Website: bh-photo
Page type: cross-sells
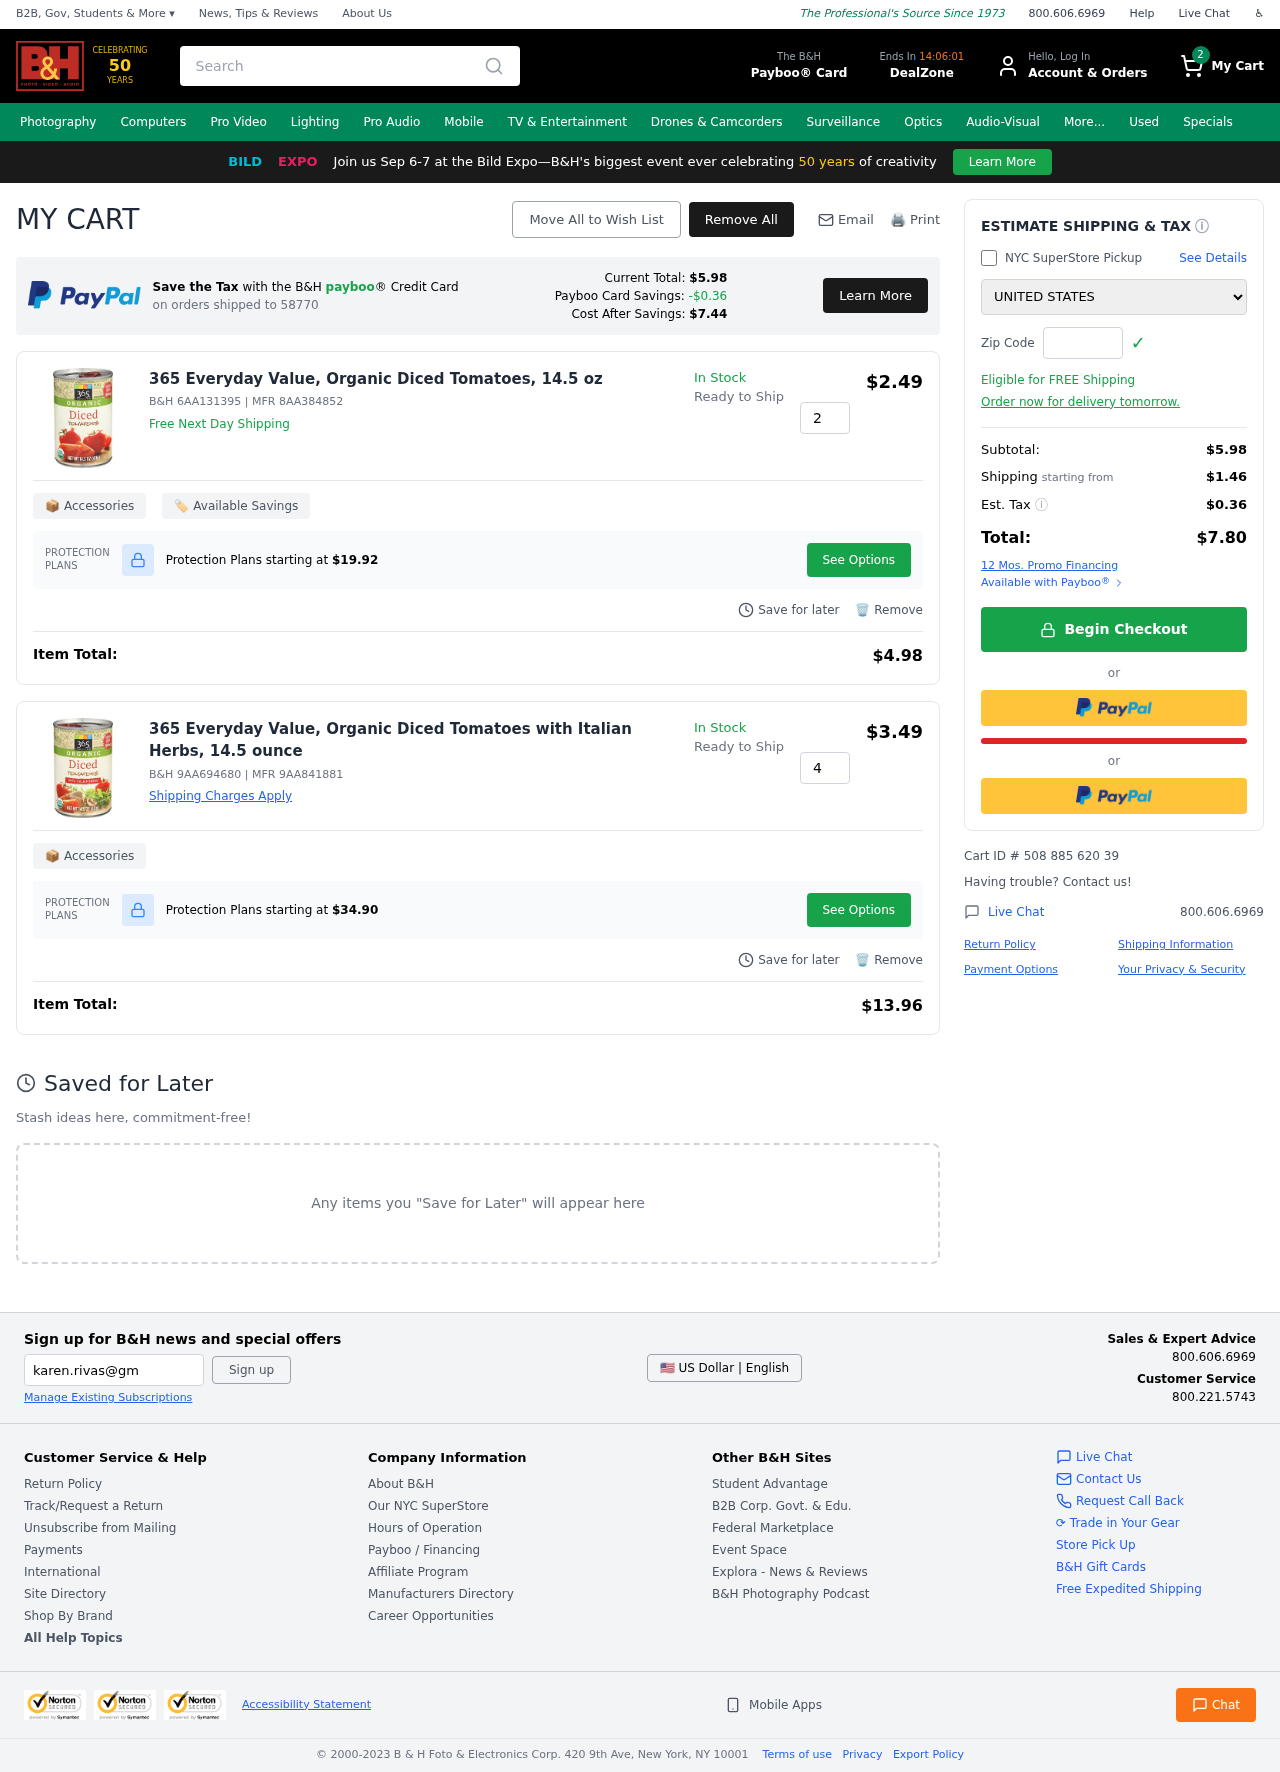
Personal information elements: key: PII_COUNTRY
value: United States
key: PII_POSTCODE
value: on orders shipped to 58770
Product elements: key: PRODUCT1_NAME
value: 365 Everyday Value, Organic Diced Tomatoes, 14.5 oz
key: PRODUCT1_PRICE
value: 2.49
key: PRODUCT1_QUANTITY
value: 2
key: PRODUCT2_NAME
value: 365 Everyday Value, Organic Diced Tomatoes with Italian Herbs, 14.5 ounce
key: PRODUCT2_PRICE
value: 3.49
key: PRODUCT2_QUANTITY
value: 4
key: PRODUCT1_SKU
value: B&H 6AA131395
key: PRODUCT1_MFR
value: MFR 8AA384852
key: PRODUCT1_PROTECTION_PRICE
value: $19.92
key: PRODUCT1_ITEM_TOTAL
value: $4.98
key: PRODUCT2_SKU
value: B&H 9AA694680
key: PRODUCT2_MFR
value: MFR 9AA841881
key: PRODUCT2_PROTECTION_PRICE
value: $34.90
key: PRODUCT2_ITEM_TOTAL
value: $13.96
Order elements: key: ORDER_NUM_ITEMS
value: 2
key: PAYBOO_CURRENT_TOTAL
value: $5.98
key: ORDER_SUBTOTAL
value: $5.98
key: ORDER_SHIPPING_COST
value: $1.46
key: ORDER_TAX
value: $0.36
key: ORDER_TOTAL
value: $7.80
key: ORDER_ID
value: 508 885 620 39
Search elements: key: HEADER_SEARCH
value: Search
Other elements: key: PAYBOO_SAVINGS
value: -$0.36
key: PAYBOO_COST_AFTER_SAVINGS
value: $7.44